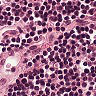
Metastatic tissue present: no